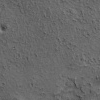
Atmospheric dust classification: not_dusty